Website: home-depot
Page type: account-dashboard
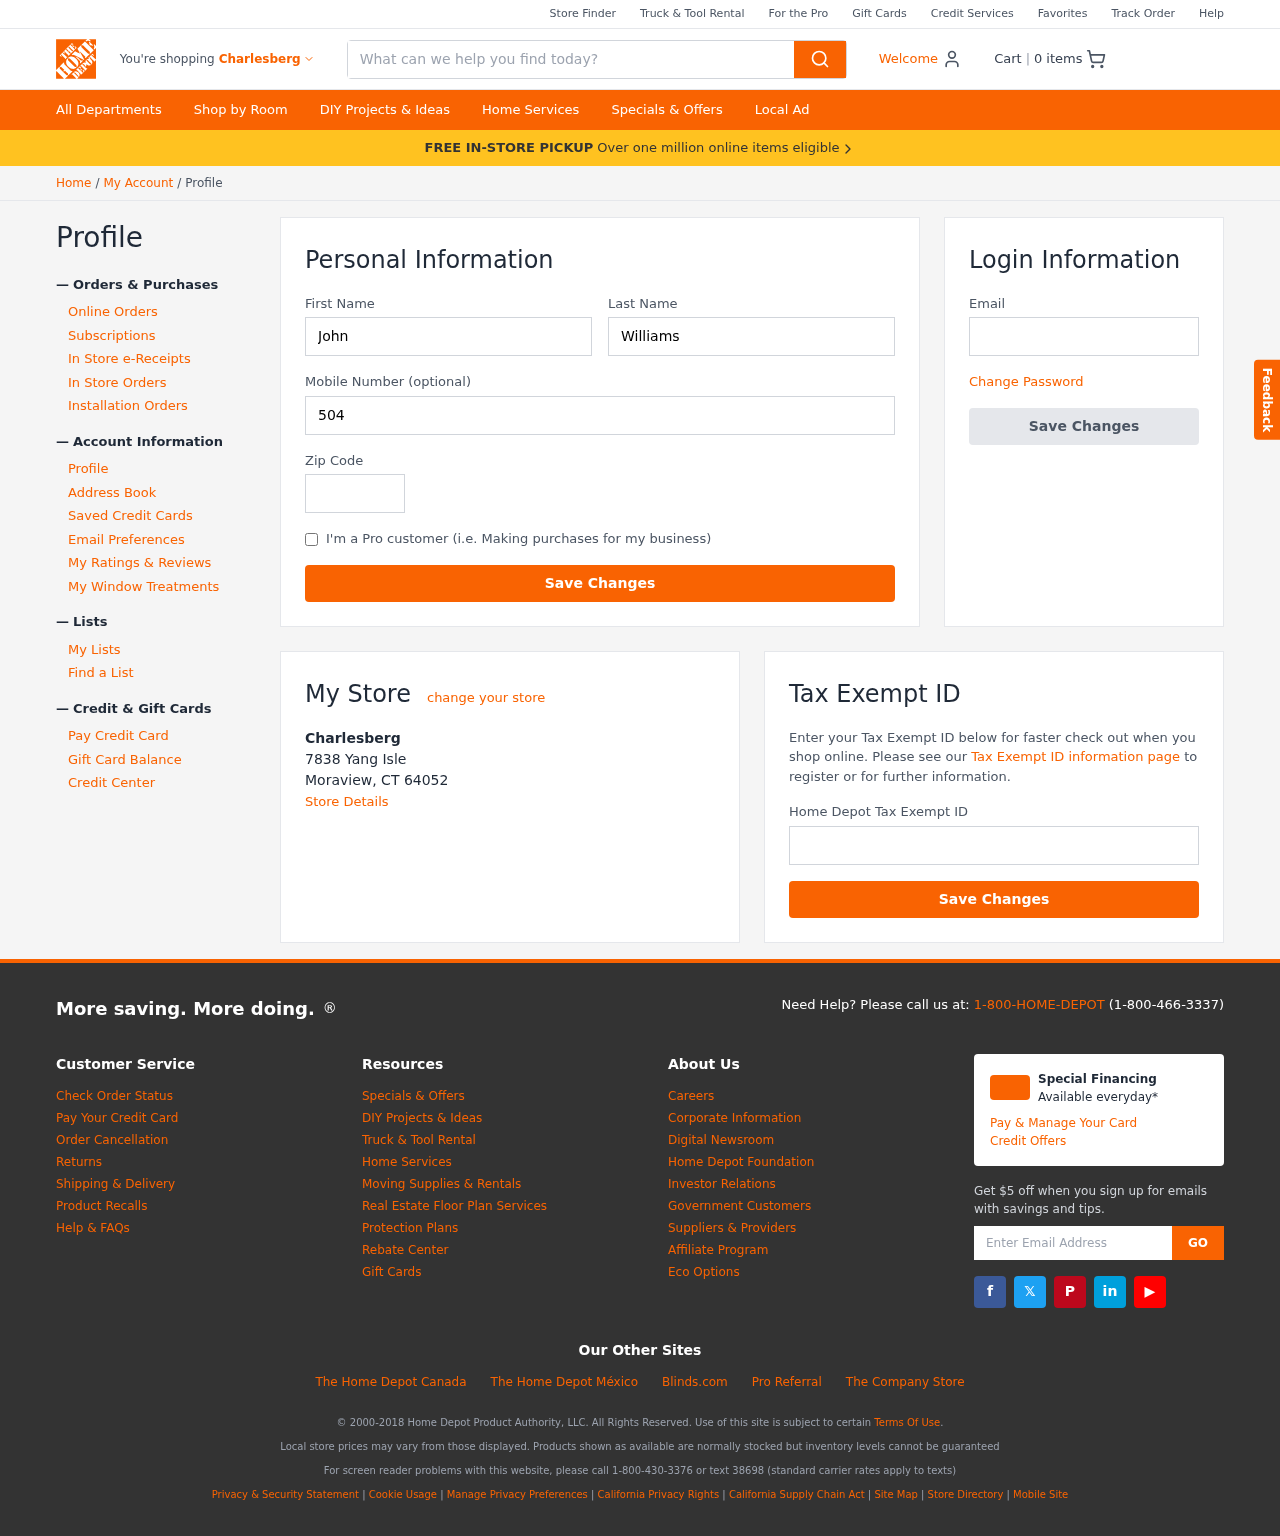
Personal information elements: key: PII_CITY
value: Charlesberg
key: PII_EMAIL
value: johnwilliams@hotmail.com
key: PII_FIRSTNAME
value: John
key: PII_LASTNAME
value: Williams
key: PII_LOCATION1_CITY_STATE_ZIP
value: Moraview, CT 64052
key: PII_LOCATION1_NAME
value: Charlesberg
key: PII_LOCATION1_STREET
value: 7838 Yang Isle
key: PII_PHONE
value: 5046653885
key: PII_POSTCODE
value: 43145
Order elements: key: ORDER_NUM_ITEMS
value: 0
Search elements: key: HEADER_SEARCH
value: What can we help you find today?